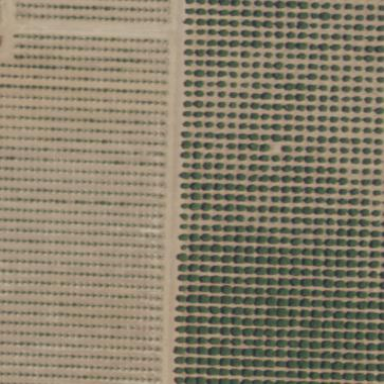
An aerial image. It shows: Orchard.